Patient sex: M
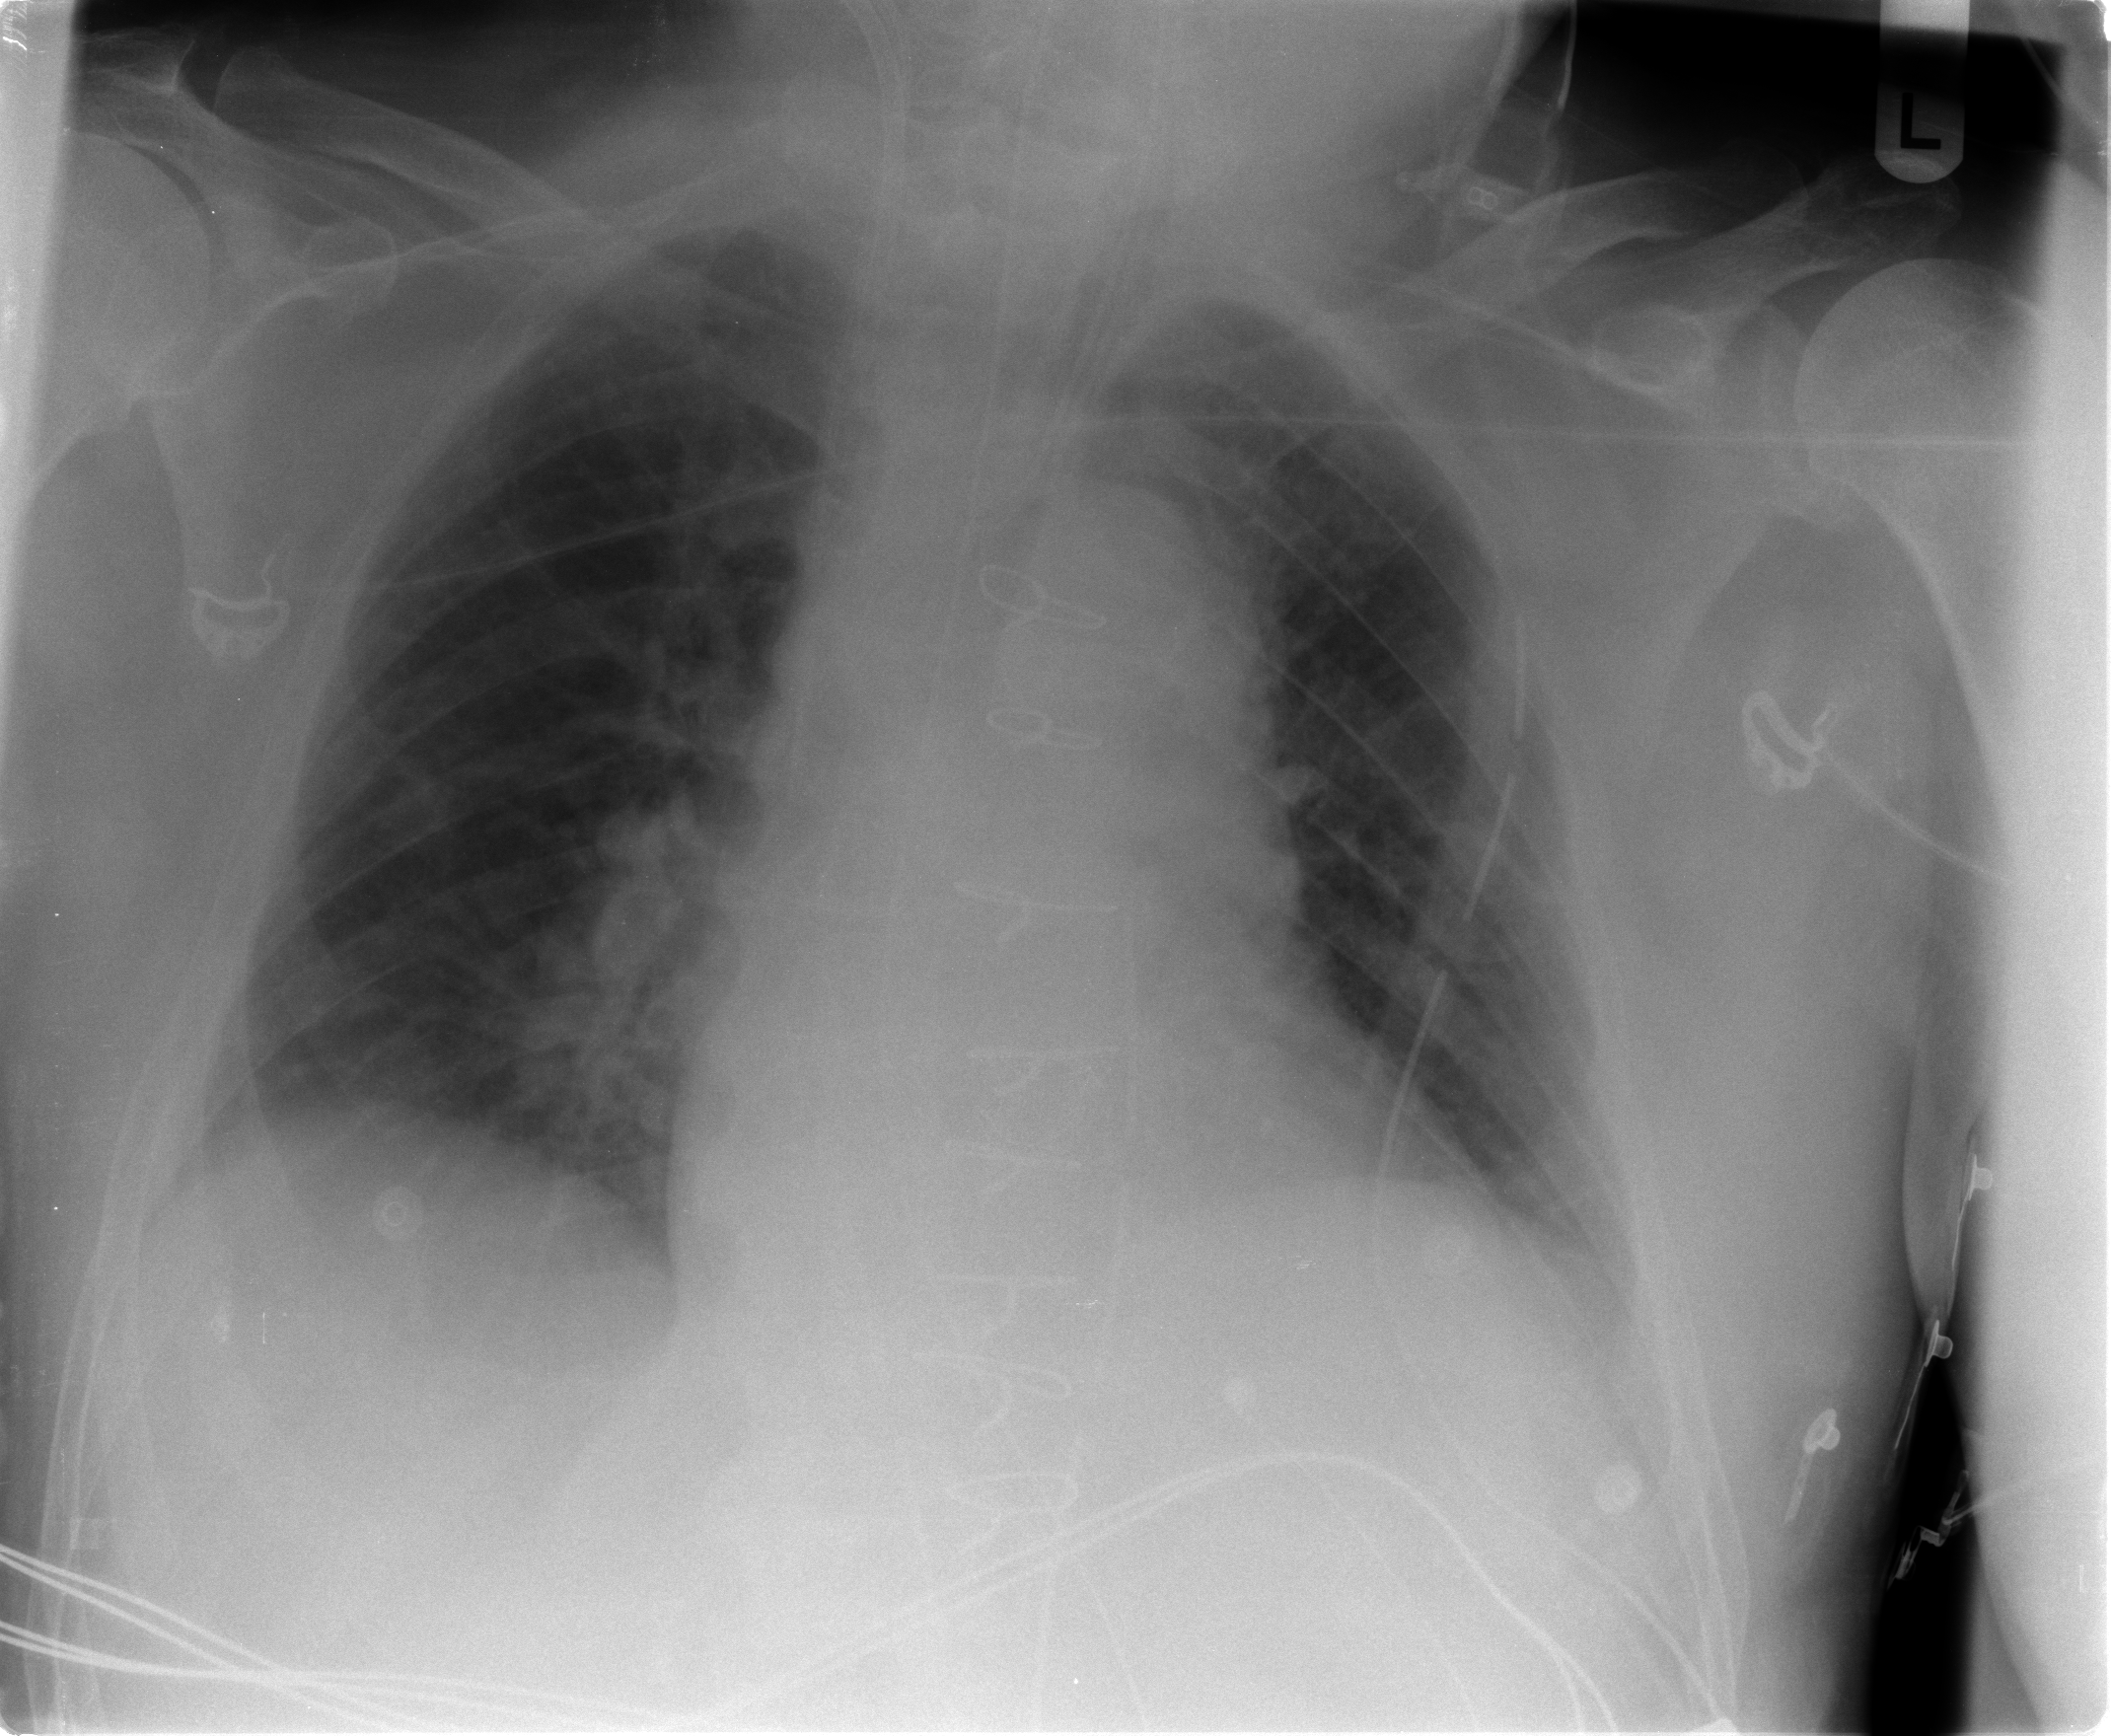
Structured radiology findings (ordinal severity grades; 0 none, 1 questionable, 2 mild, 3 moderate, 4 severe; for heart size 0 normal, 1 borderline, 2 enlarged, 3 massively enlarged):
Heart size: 2
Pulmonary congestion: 2
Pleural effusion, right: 0
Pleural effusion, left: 1
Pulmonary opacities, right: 0
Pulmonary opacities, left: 0
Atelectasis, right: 2
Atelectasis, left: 2